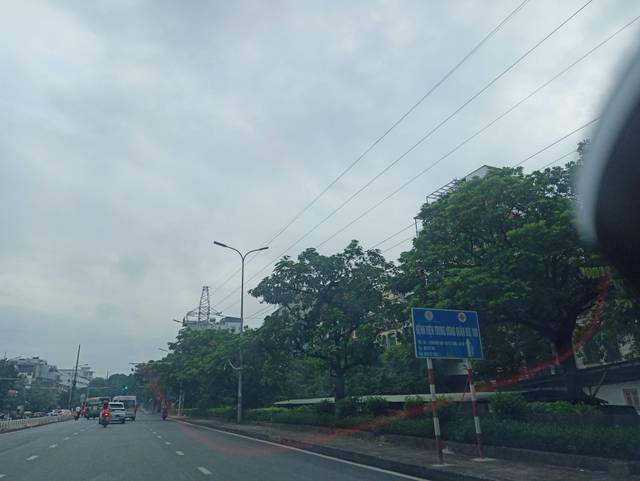
Region: Vietnam
Coordinates: 21.012, 105.864